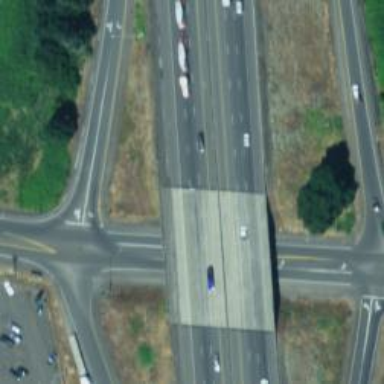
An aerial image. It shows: Motorway bridge.